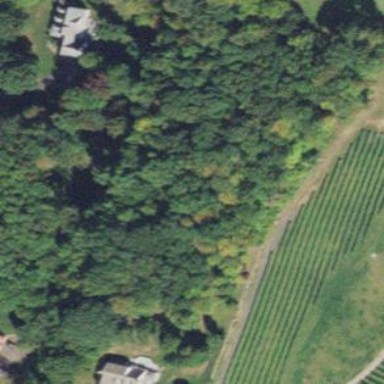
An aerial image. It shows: Vineyard.